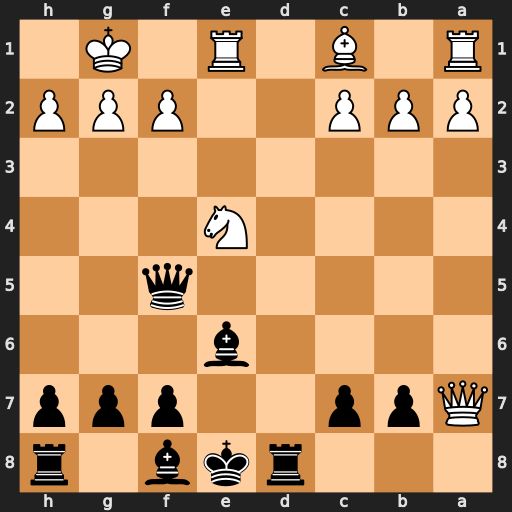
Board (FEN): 3rkb1r/Qpp2ppp/4b3/5q2/4N3/8/PPP2PPP/R1B1R1K1
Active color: b
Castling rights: k
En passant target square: -
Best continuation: Qxe4 Bg5 Qd4